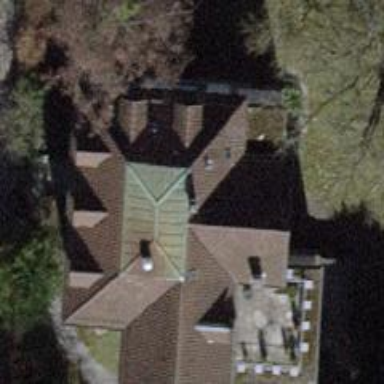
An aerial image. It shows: Detached building with hipped roof. The roof is tiled.